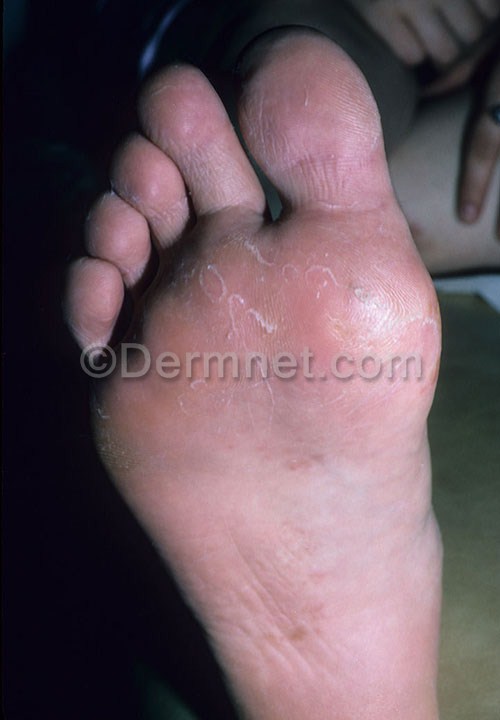
Disease: Tinea Ringworm Candidiasis and other Fungal Infections